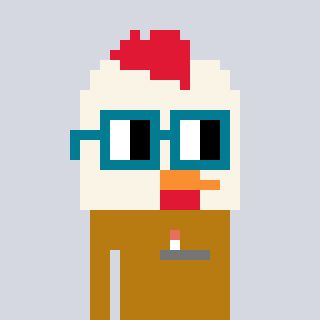
a pixel art character with square dark green glasses, a chicken-shaped head and a gold-colored body on a cool background